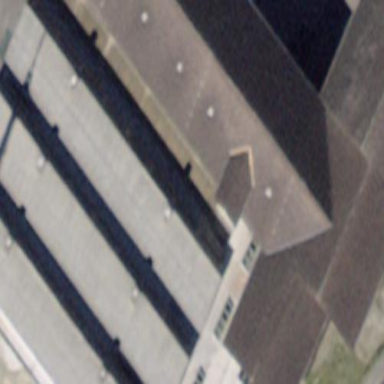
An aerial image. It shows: Shed building.